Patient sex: M
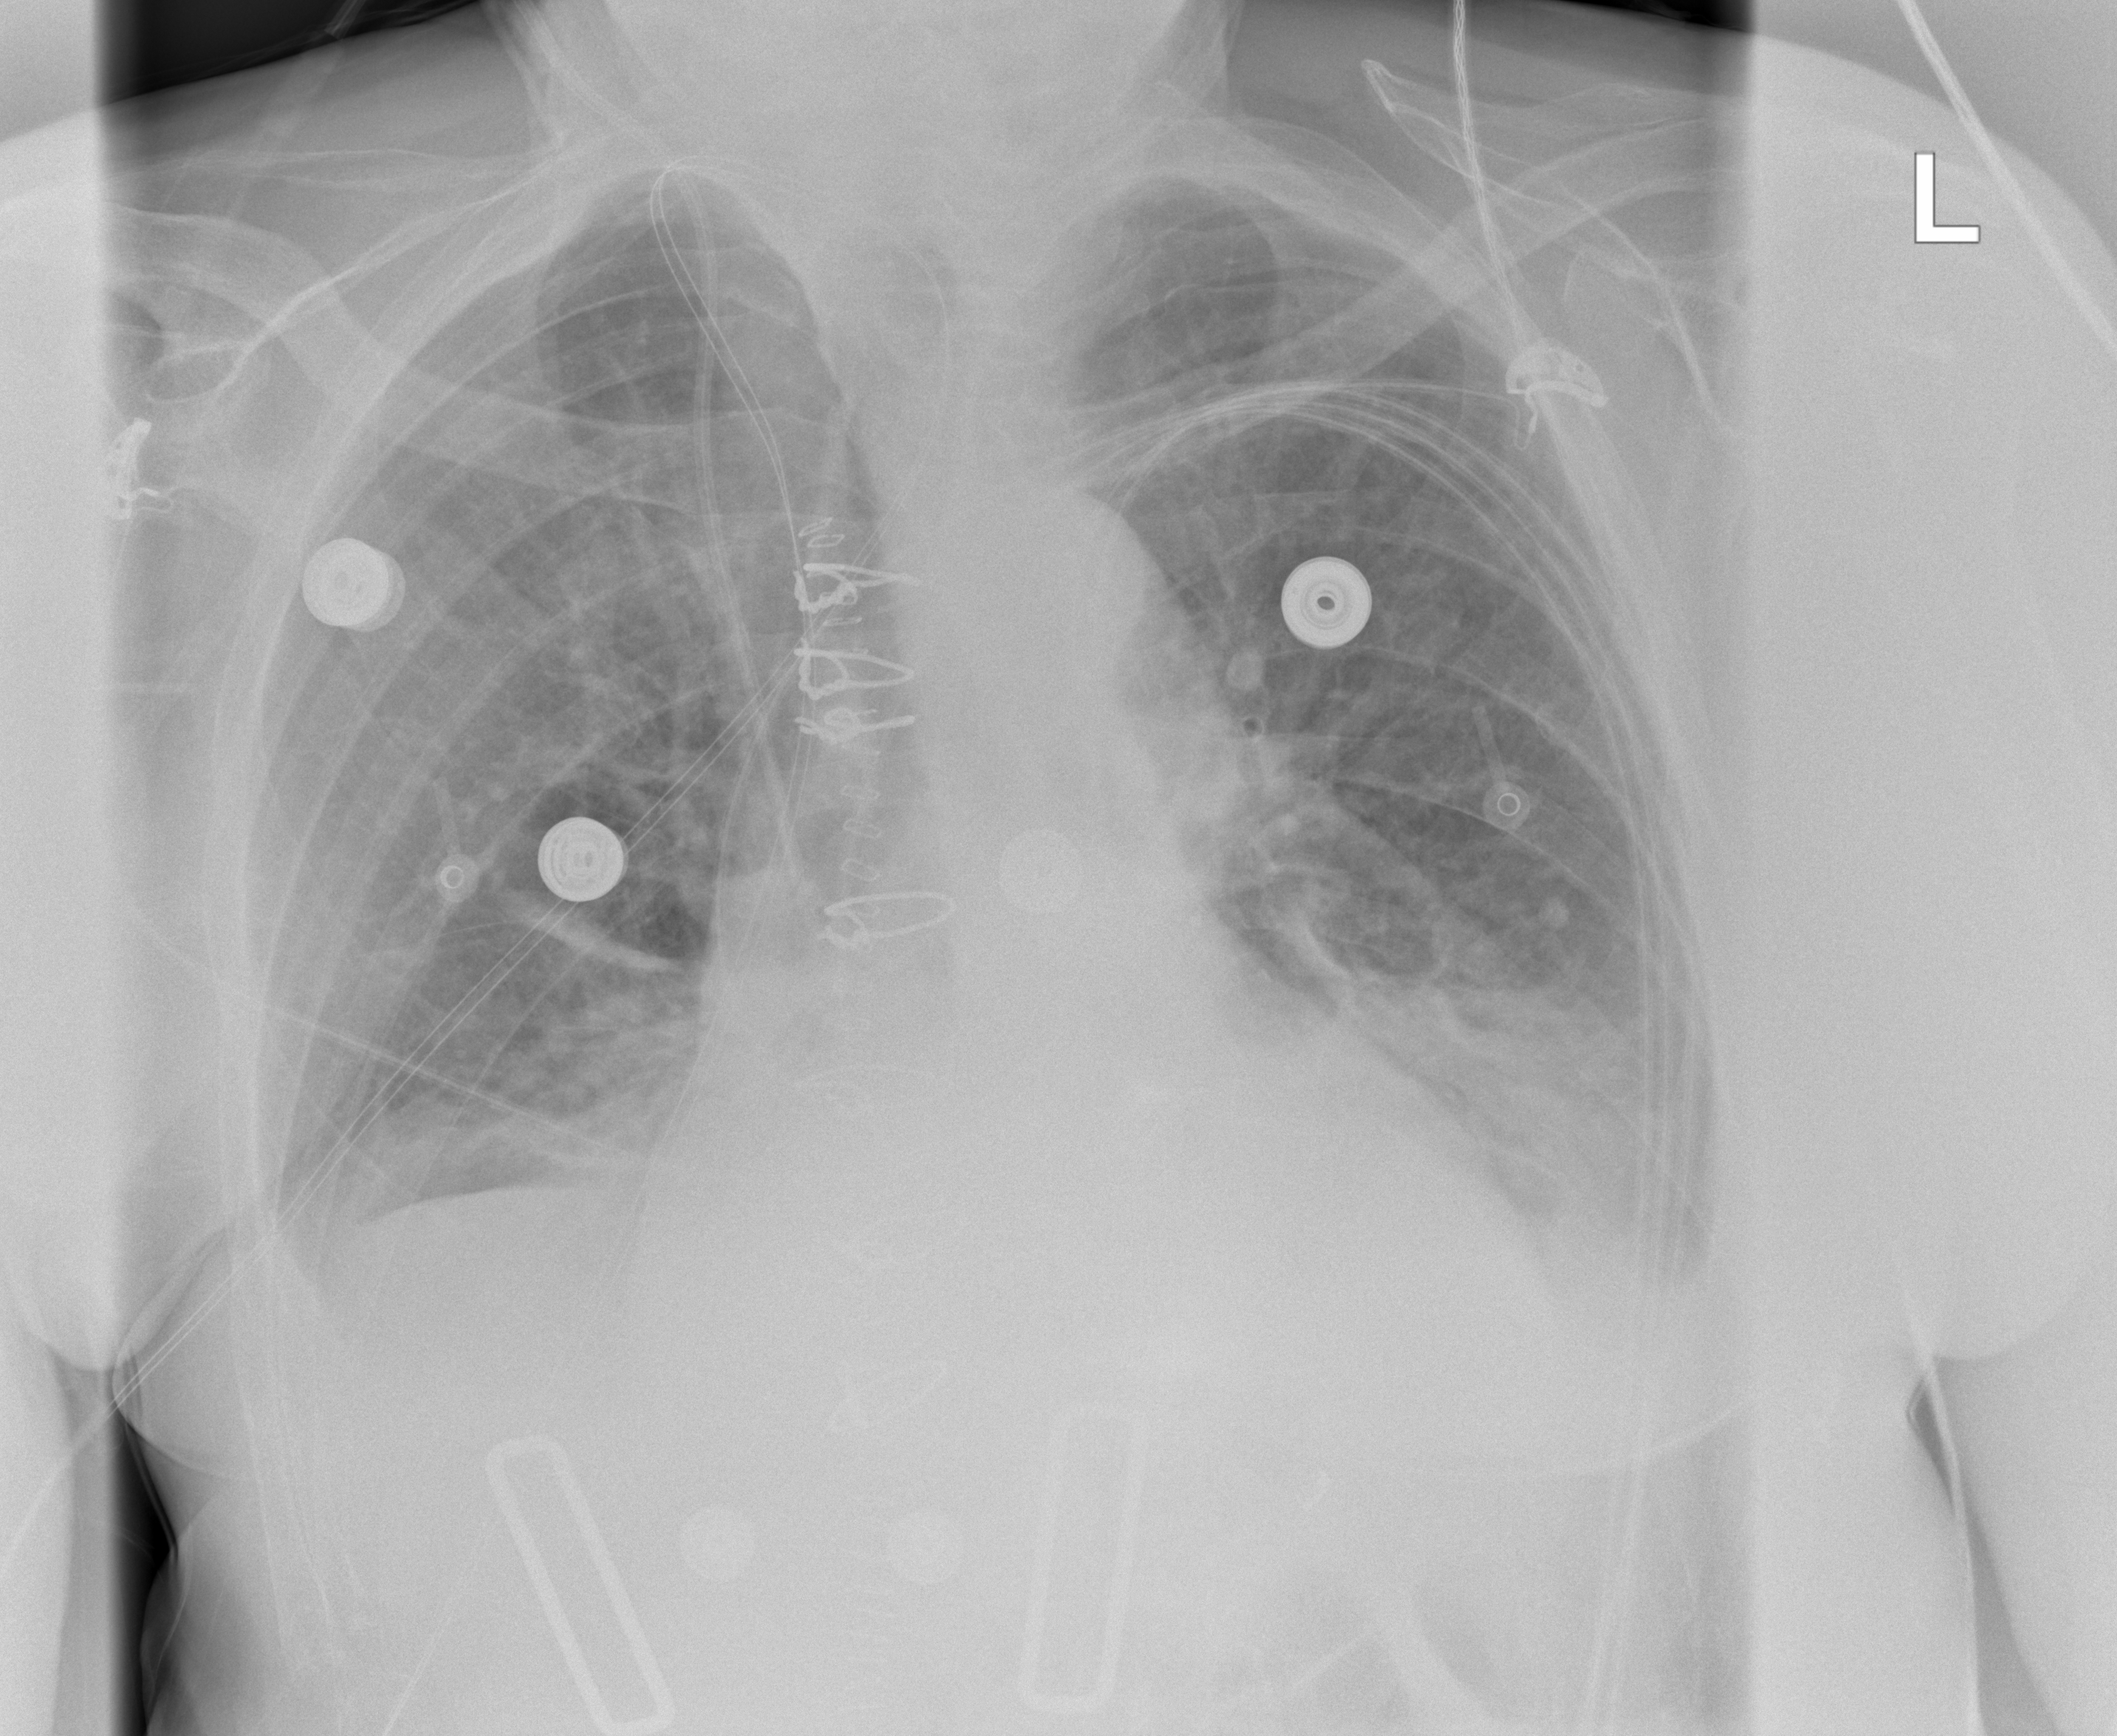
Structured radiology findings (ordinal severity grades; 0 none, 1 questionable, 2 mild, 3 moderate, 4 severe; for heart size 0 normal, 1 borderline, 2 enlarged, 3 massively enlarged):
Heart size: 2
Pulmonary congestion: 3
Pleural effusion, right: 3
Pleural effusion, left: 3
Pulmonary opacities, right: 3
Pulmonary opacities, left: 3
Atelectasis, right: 3
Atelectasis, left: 2